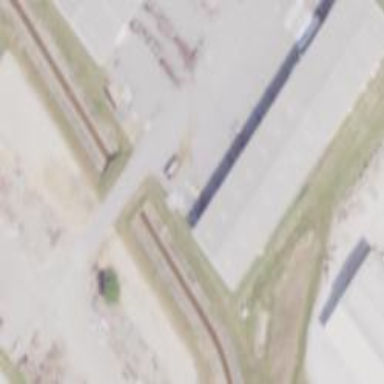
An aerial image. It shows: Industrial building.